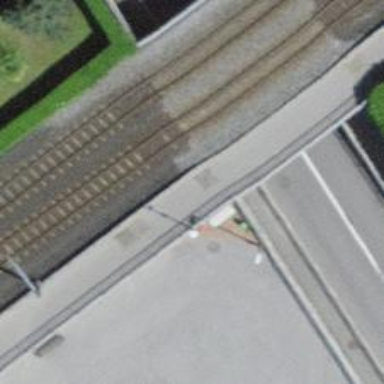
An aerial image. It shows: Narrow gauge railway bridge with electrified contact lines.